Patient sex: F
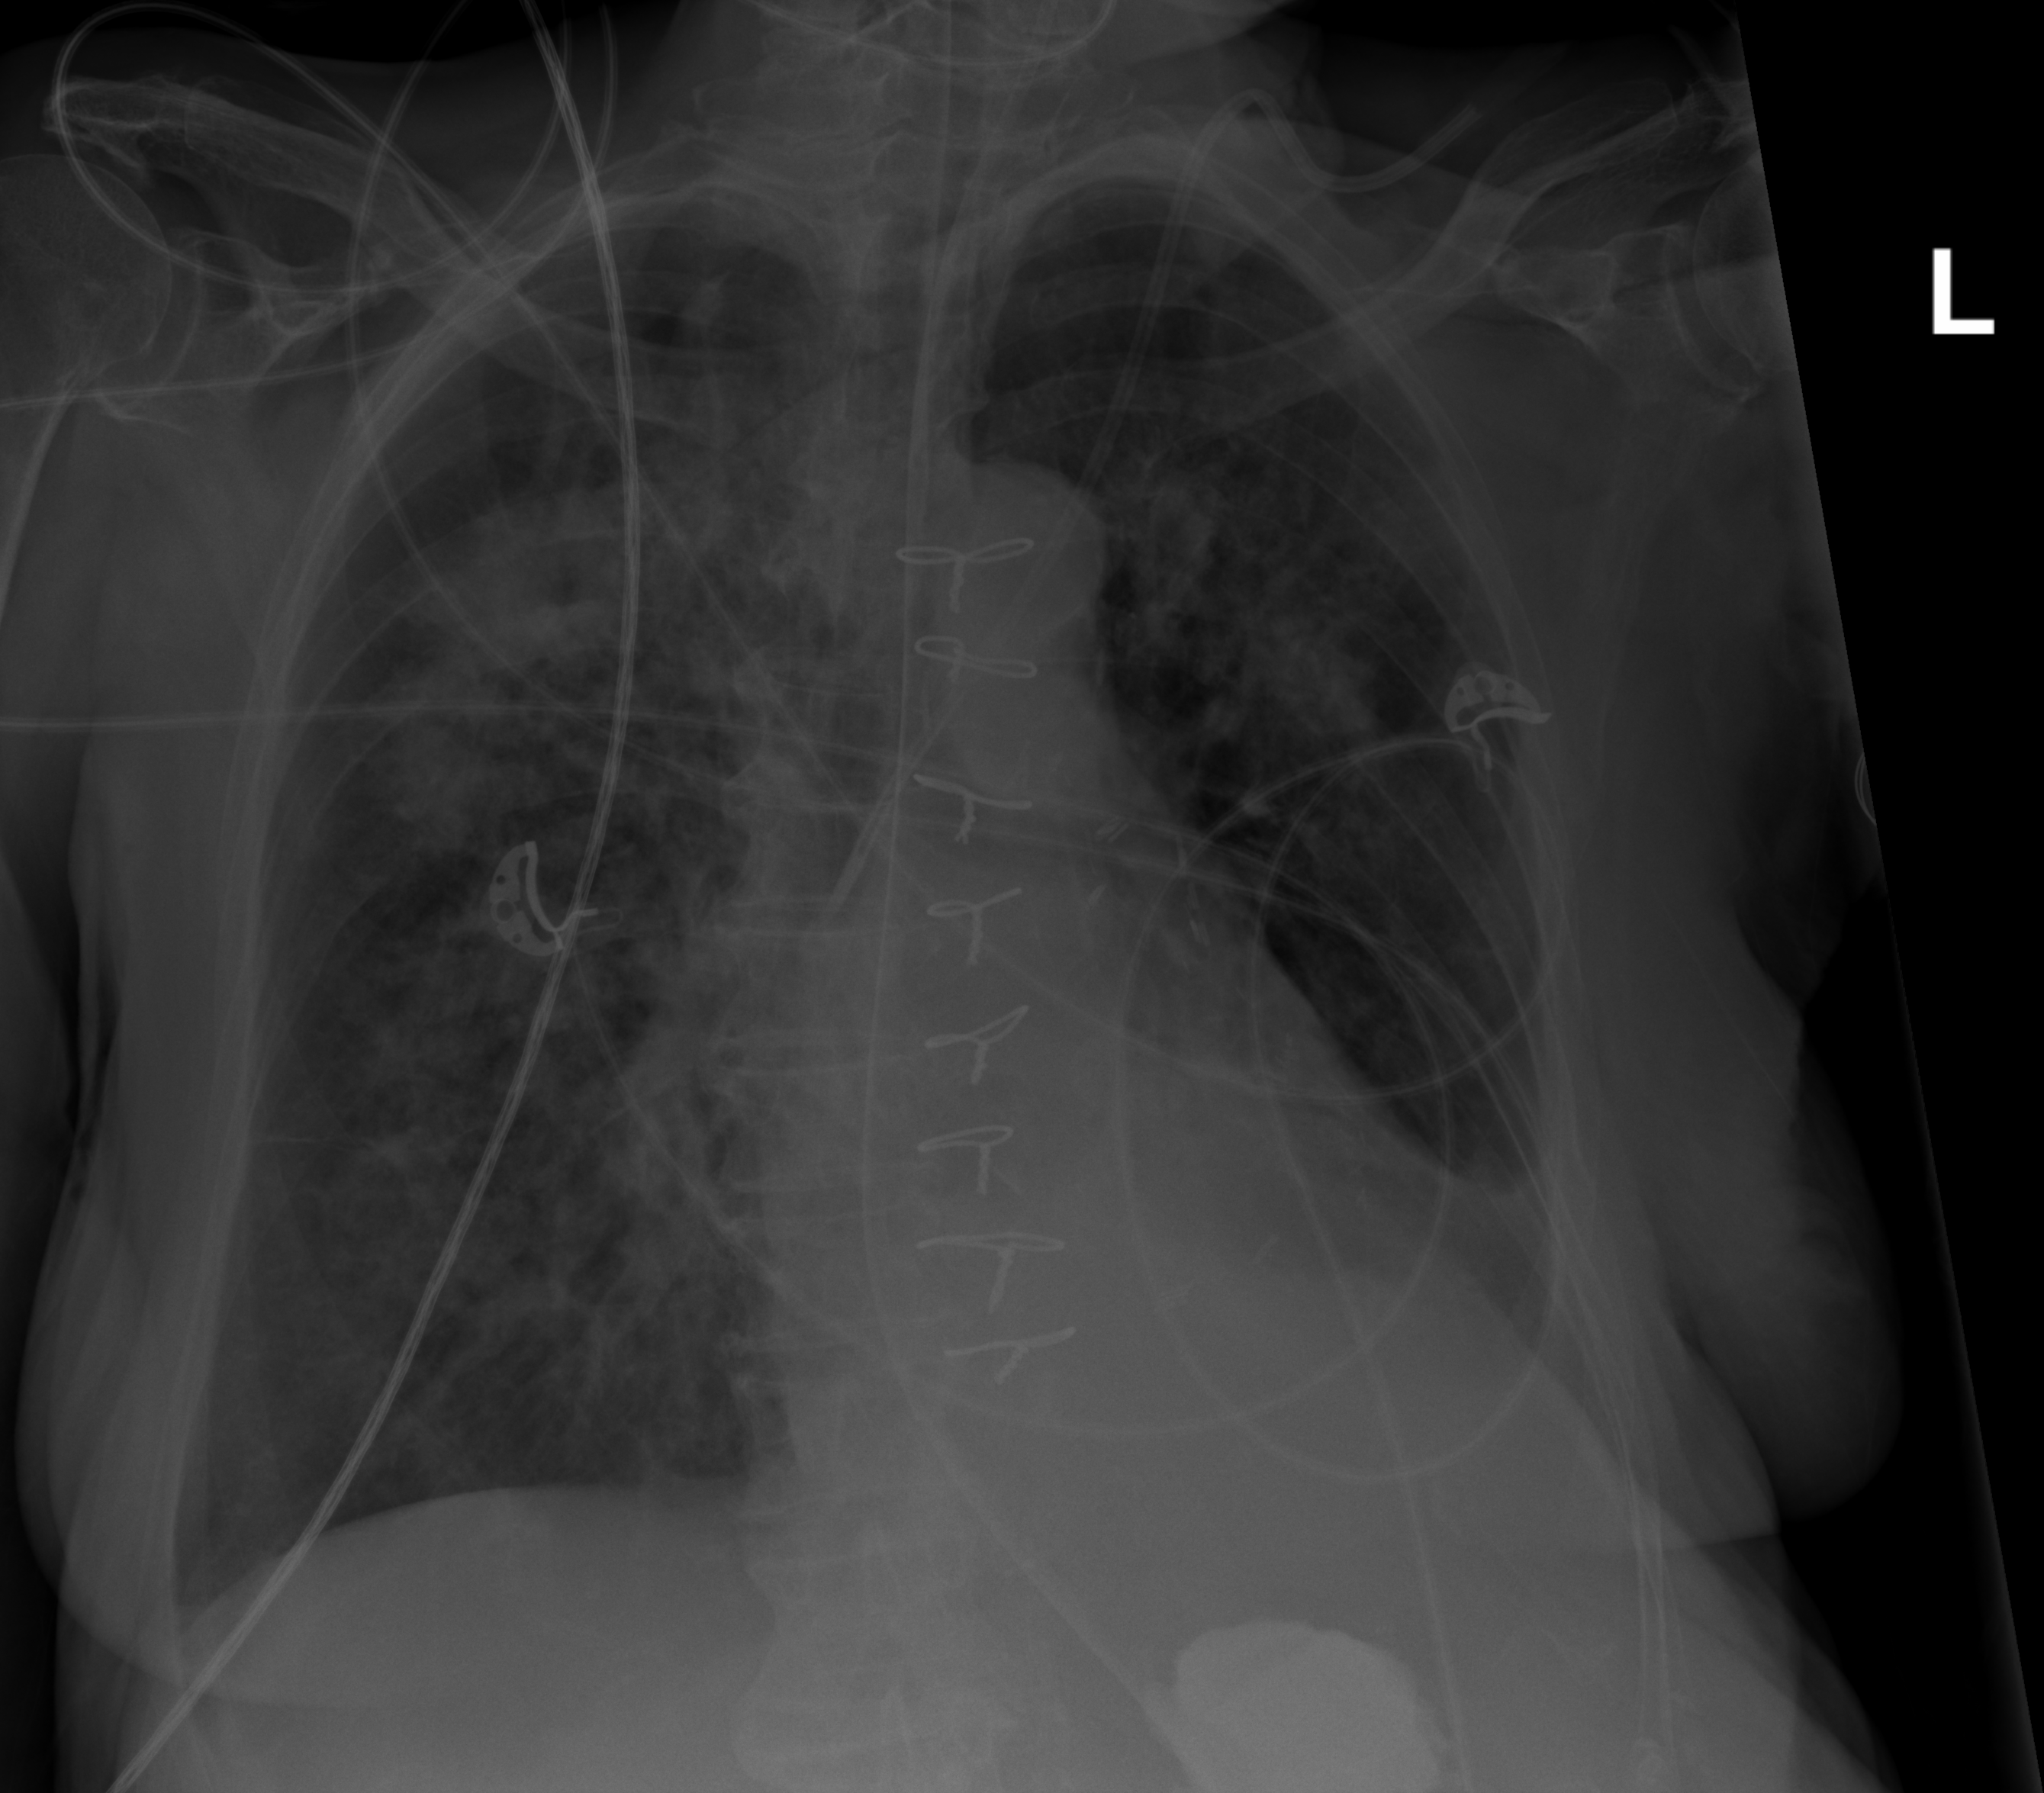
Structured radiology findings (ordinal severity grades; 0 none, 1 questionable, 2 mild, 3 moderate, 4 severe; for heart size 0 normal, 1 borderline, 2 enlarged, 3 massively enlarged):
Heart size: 1
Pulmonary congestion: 2
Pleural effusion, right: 0
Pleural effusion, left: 2
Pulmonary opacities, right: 3
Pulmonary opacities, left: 2
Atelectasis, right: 2
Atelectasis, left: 2